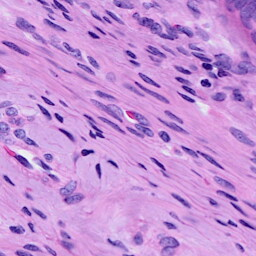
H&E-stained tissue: Cervix